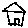
Label: house